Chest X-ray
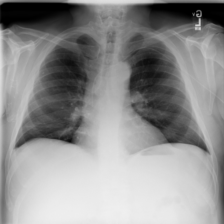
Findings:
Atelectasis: positive
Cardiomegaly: negative
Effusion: negative
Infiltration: negative
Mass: negative
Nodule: negative
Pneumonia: negative
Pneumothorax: negative
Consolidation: negative
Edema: negative
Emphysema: negative
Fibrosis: negative
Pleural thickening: negative
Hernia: negative